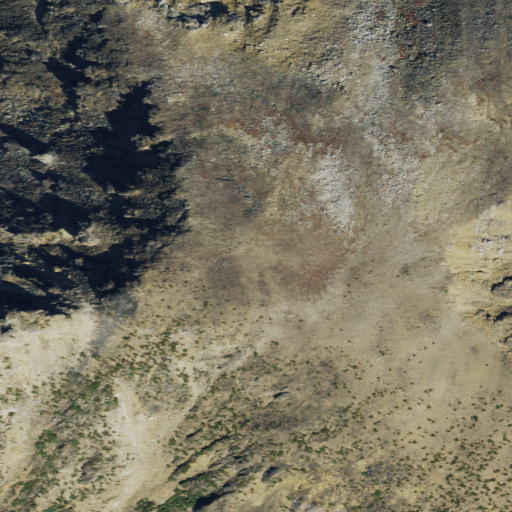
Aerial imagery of mountain in Montana named Saint Joseph Peak containing grassland, evergreen forest, and barren land